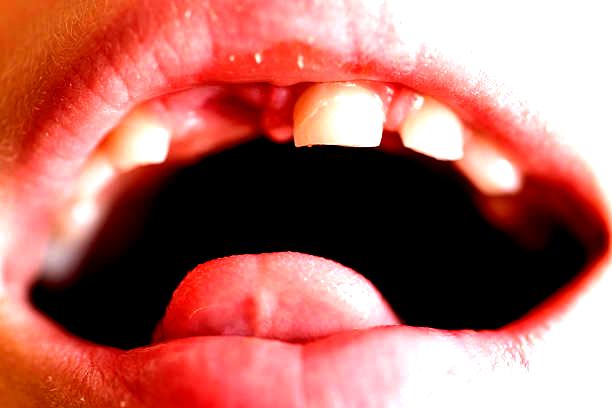
Condition: hypodontia